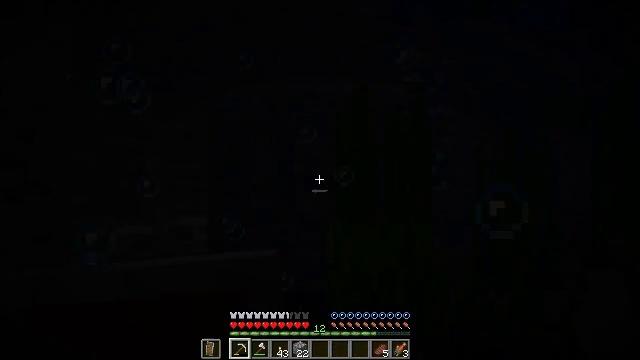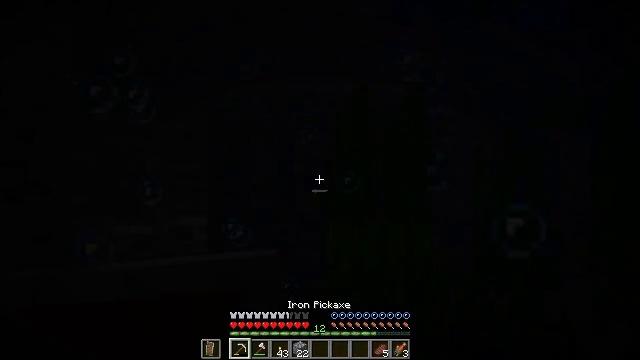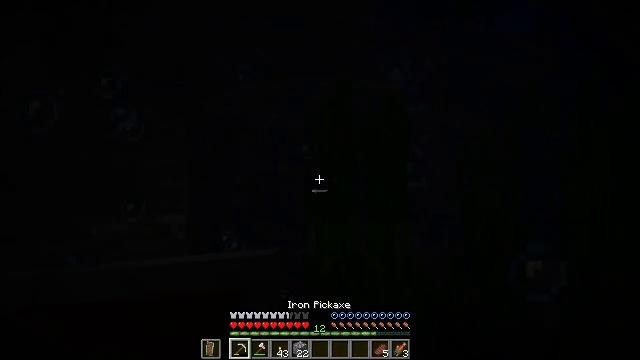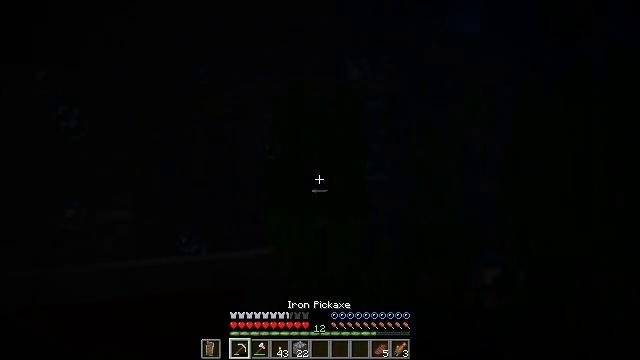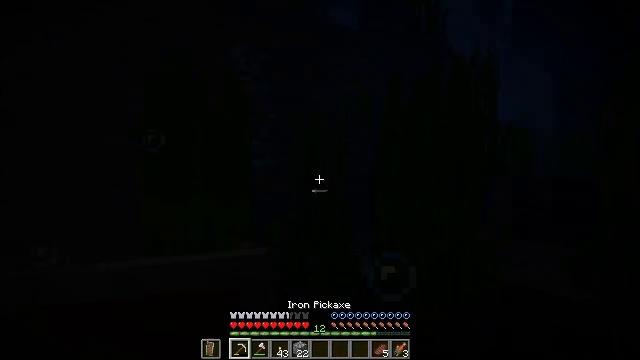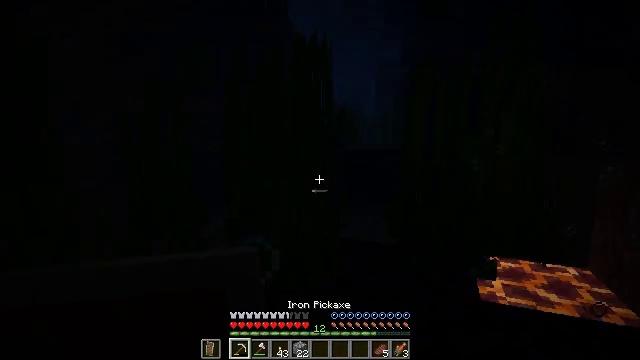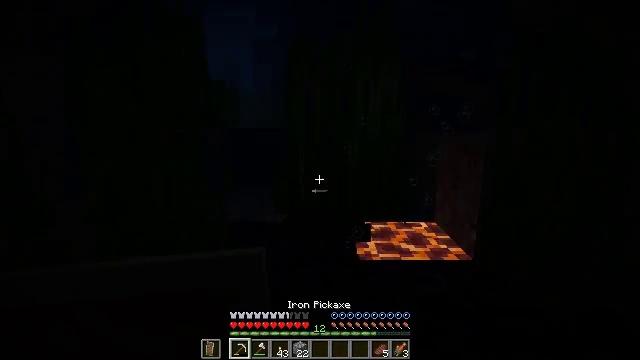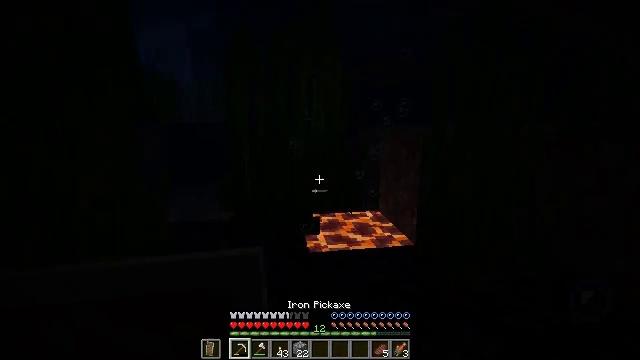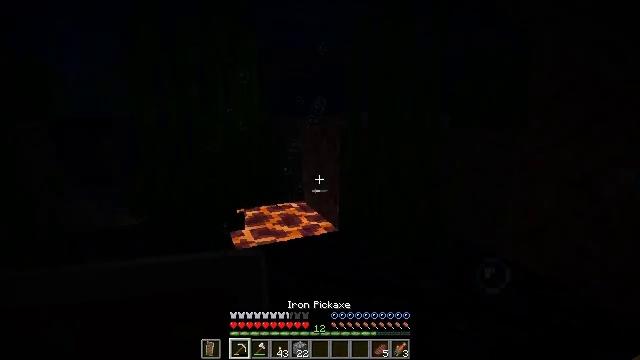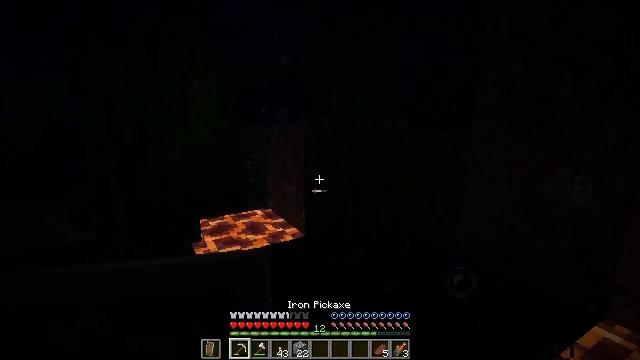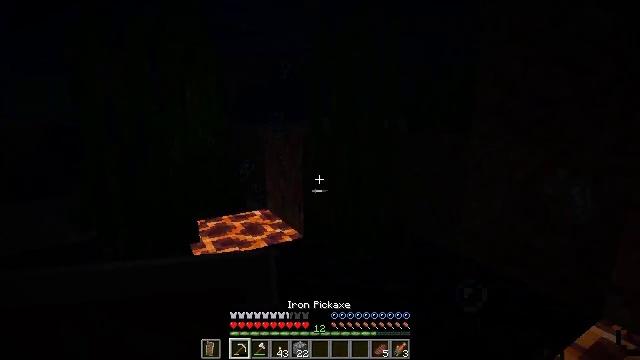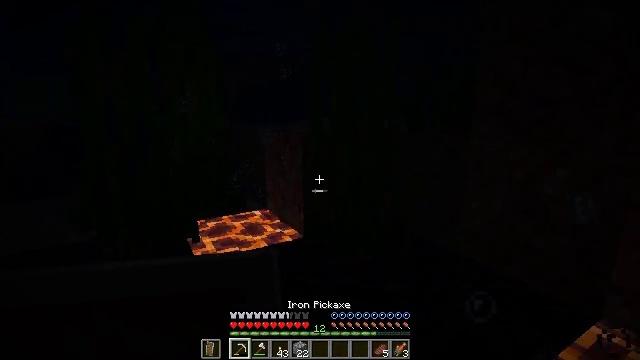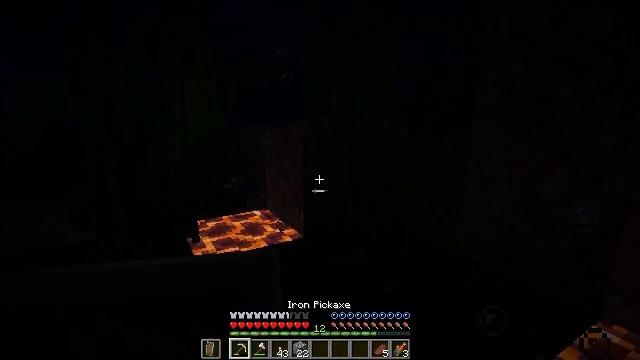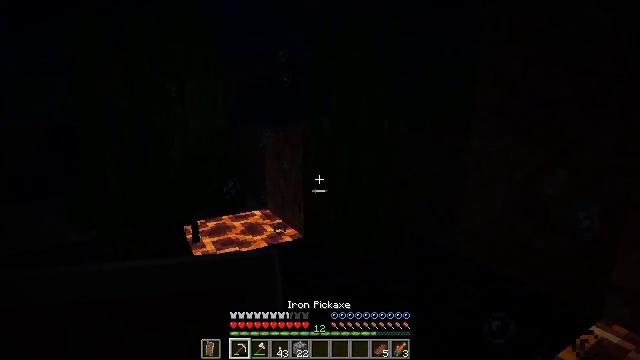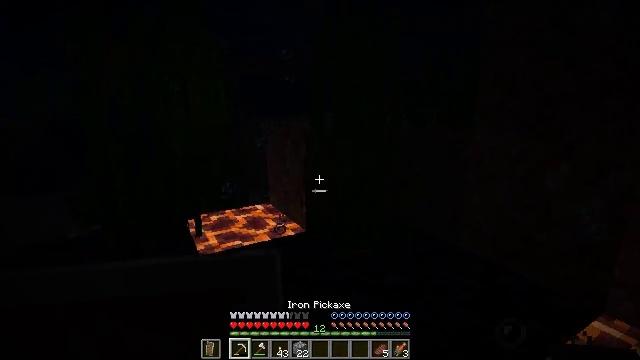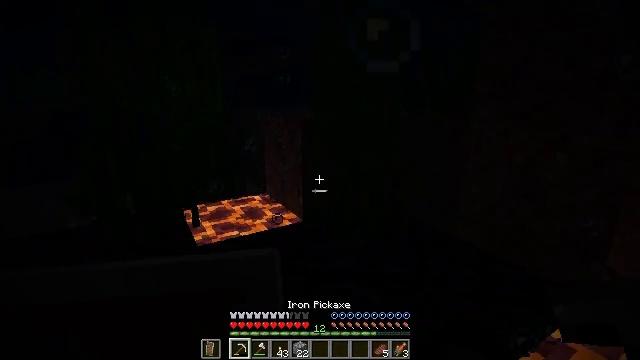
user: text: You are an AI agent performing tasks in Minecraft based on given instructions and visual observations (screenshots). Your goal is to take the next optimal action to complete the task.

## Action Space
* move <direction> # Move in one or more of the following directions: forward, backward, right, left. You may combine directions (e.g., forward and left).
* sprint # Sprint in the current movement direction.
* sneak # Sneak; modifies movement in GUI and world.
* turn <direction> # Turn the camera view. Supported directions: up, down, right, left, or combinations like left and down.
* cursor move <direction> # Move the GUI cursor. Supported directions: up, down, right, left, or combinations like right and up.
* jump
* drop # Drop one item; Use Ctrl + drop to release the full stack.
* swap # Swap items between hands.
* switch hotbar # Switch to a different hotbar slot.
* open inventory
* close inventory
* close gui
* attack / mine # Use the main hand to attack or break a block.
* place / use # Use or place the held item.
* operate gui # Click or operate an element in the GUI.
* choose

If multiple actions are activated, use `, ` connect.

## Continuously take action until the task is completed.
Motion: motion action
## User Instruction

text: Collect tall seagrass by holding left button.
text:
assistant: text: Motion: sneak, switch to hotbar 1
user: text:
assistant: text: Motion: sneak, turn right, switch to hotbar 1
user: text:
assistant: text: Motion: sneak, turn right and down, switch to hotbar 1
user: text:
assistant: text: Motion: sneak, turn right and down
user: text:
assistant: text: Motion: sneak, turn right and down
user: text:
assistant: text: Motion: sneak, turn right and down
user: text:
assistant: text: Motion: sneak, turn right and down
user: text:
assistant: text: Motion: sneak, turn right and down
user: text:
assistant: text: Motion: sneak, turn right and up
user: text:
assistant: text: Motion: sneak
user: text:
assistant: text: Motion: sneak
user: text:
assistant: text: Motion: sneak
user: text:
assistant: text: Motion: sneak
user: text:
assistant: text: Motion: sneak, turn down
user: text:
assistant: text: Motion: sneak, turn down
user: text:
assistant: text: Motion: sneak, turn right
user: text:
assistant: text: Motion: sneak
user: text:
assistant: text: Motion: sneak, turn left and up
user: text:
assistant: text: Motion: sneak, turn left and up
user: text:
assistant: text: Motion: sneak, turn left and up
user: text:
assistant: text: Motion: move forward, sneak, turn left and up
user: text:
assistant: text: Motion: move forward, sneak, turn left
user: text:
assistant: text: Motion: move forward, sneak
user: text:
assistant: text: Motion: move forward and move right, sneak
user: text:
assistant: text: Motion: move forward and move right, sneak
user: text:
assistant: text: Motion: move forward and move right, sneak
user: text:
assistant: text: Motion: move forward and move right, sneak
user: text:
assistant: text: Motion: sneak, turn left and down
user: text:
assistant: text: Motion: sneak, turn left and down
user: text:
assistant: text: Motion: sneak, turn left